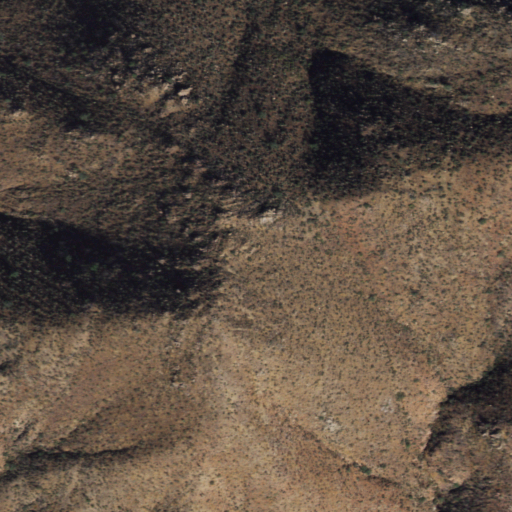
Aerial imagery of mountains in Arizona named Comobari Mountains containing only shrub